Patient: sex F, age 72
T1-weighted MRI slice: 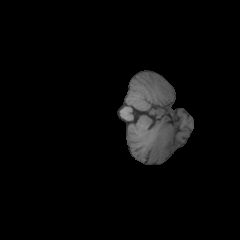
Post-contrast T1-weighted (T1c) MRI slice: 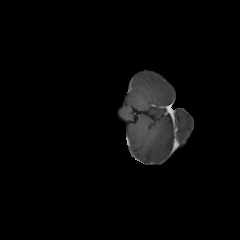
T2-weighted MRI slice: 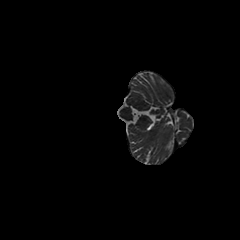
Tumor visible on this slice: no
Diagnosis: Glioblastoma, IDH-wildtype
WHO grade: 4